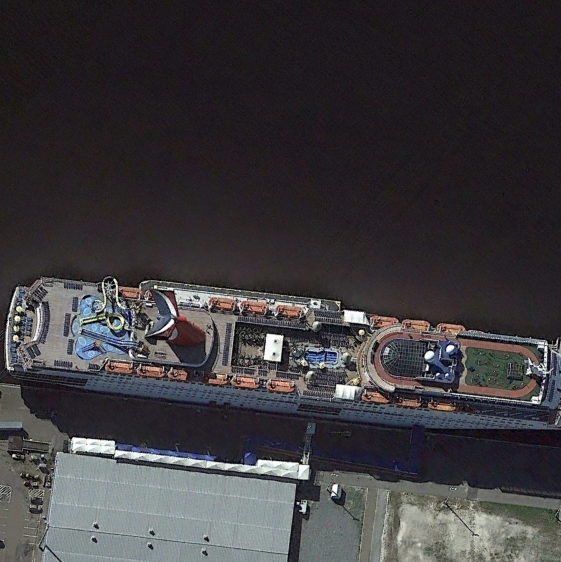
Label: Megayacht